【题型】证明题　【知识点】立体几何　【难度】hard
如图, 已知 \(ABCD-A_1B_1C_1D_1\) 是底面边长为2的正四棱柱, \(O_1\) 为 \(A_1C_1\) 与 \(B_1D_1\) 的交点, \(O\) 为 \(AC\) 与 \(BD\) 的交点.

(1) 证明: \(C_1O \parallel\) 平面 \(AB_1D_1\);

(2) 若点 \(C_1\) 到平面 \(AB_1D_1\) 的距离为 \(\dfrac{\sqrt{2}}{2}\), 求正四棱柱 \(ABCD-A_1B_1C_1D_1\) 的高;

(3) 若线段 \(CC_1\) 上存在点 \(P\), 使得直线 \(AP\) 与平面 \(AB_1D_1\) 所成角为 \(60^\circ\), 求线段 \(CC_1\) 的取值范围.
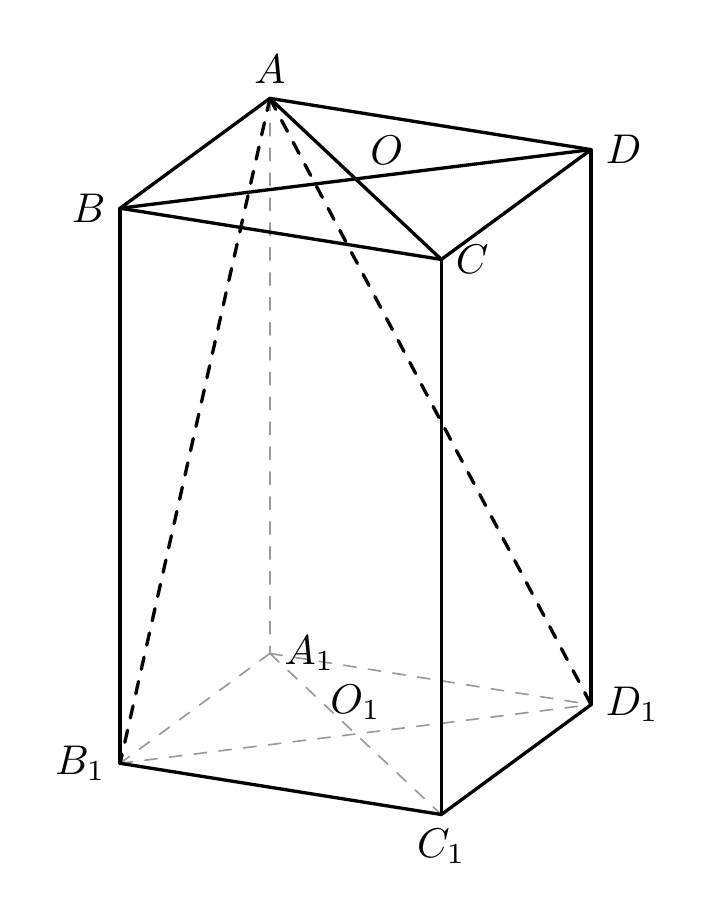
【解答】
\textbf{【答案】}
(1) 证明见解析

(2) \(\dfrac{\sqrt{6}}{3}\)

(3) \([\sqrt{6},+\infty)\).

\vspace{1em}

\textbf{【分析】}
(1) 连接 \(AO_1\), 可证 \(AO_1 \parallel OC_1\), 根据线面平行的判定定理可得 \(C_1O \parallel\) 平面 \(AB_1D_1\);

(2) 建立如图所示的空间直角坐标系, 设 \(AA_1 = h\), 则可用 \(h\) 表示平面 \(AB_1D_1\) 的法向量, 根据距离公式可求 \(h\).

(3) 设 \(P(2,2,t), 0 \leq t \leq h\), 则根据夹角公式可得关于 \(t\) 的方程, 利用换元法可求 \(h\) 的取值范围.

\vspace{1em}

\textbf{【详解】}
(1) 证明: 连接 \(AO_1\),

因为 \(ABCD-A_1B_1C_1D_1\) 是底面边长为2的正四棱柱,

所以 \(AA_1 = CC_1\), \(AA_1 \parallel CC_1\),

故四边形 \(AA_1C_1C\) 为平行四边形, 则 \(AC = A_1C_1\), \(AC \parallel A_1C_1\),

又 \(O_1\) 为 \(A_1C_1\) 与 \(B_1D_1\) 的交点, \(O\) 为 \(AC\) 与 \(BD\) 的交点,

所以 \(AO = O_1C_1\), 且 \(AO \parallel O_1C_1\),

故四边形 \(AOC_1O_1\) 为平行四边形,

所以 \(AO_1 \parallel OC_1\), 又 \(AO_1 \subset\) 平面 \(AB_1D_1\), \(OC_1\) 不在平面 \(AB_1D_1\) 内,

所以 \(C_1O \parallel\) 平面 \(AB_1D_1\);

---

(2) 以 \(A_1\) 为坐标原点, 以 \(\overrightarrow{A_1B_1}\), \(\overrightarrow{A_1D_1}\), \(\overrightarrow{A_1A}\) 分别为 \(x,y,z\) 轴正方向建立空间直角坐标系,

则 \(B_1(2,0,0)\), \(D_1(0,2,0)\), \(C_1(2,2,0)\), 设 \(AA_1 = h\), 则 \(A(0,0,h)\),

设平面 \(AB_1D_1\) 的一个法向量为 \(\vec{m} = (x,y,z)\), \(\overrightarrow{B_1A} = (-2,0,h)\), \(\overrightarrow{B_1D_1} = (-2,2,0)\),

则
\[
\begin{cases}
\vec{m} \perp \overrightarrow{B_1A} \\
\vec{m} \perp \overrightarrow{B_1D_1}
\end{cases}, \quad \text{则} \quad
\begin{cases}
\vec{m} \cdot \overrightarrow{B_1A} = -2x + hz = 0 \\
\vec{m} \cdot \overrightarrow{B_1D_1} = -2x + 2y = 0
\end{cases},
\]

令 \(z=1\), 则 \(x = y = \dfrac{h}{2}\), 故 \(\vec{m} = \left(\dfrac{h}{2},\dfrac{h}{2},1\right)\),

点 \(C_1\) 到平面 \(AB_1D_1\) 的距离为:
\[
\frac{|\overrightarrow{B_1C_1} \cdot \vec{m}|}{|\vec{m}|} = \frac{\left|(0,2,0) \cdot \left(\dfrac{h}{2},\dfrac{h}{2},1\right)\right|}{\sqrt{\dfrac{h^2}{4} + \dfrac{h^2}{4} + 1}} = \frac{h}{\sqrt{\dfrac{h^2}{2} + 1}} = \frac{\sqrt{2}}{2},
\]

解得 \(h = \dfrac{\sqrt{6}}{3}\),

故正四棱柱 \(ABCD-A_1B_1C_1D_1\) 的高为 \(h = \dfrac{\sqrt{6}}{3}\);

---

(3)

设 \(AA_1 = h\), 则 \(A(0,0,h)\),

由(2)知平面 \(AB_1D_1\) 的一个法向量为 \(\vec{m} = \left(\dfrac{h}{2},\dfrac{h}{2},1\right)\),

设 \(P(2,2,t), 0 \leq t \leq h\), 则 \(\overrightarrow{AP} = (2,2,t-h)\),

则
\[
\frac{|\overrightarrow{AP} \cdot \vec{m}|}{|\overrightarrow{AP}| \cdot |\vec{m}|} = \frac{|h + t|}{\sqrt{\dfrac{h^2}{2} + 1} \cdot \sqrt{t^2 - 2ht + h^2 + 8}} = \frac{\sqrt{3}}{2},
\]

故
\[
\frac{|h + t|}{\sqrt{(t+h)^2 - 4h(h+t) + 4h^2 + 8}} = \frac{\sqrt{3}}{2} \times \sqrt{\dfrac{h^2}{2} + 1},
\]
设 \(s = h + t \in [h,2h]\),

则
\[
\frac{s}{\sqrt{s^2 - 4hs + 4h^2 + 8}} = \frac{\sqrt{3}}{2} \times \sqrt{\dfrac{h^2}{2} + 1},
\]

故
\[
\frac{1}{\sqrt{1 - \dfrac{4h}{s} + \dfrac{4h^2 + 8}{s^2}}} = \frac{\sqrt{3}}{2} \times \sqrt{\dfrac{h^2}{2} + 1},
\]
设 \(u = \dfrac{1}{s} \in \left[\dfrac{1}{2h},\dfrac{1}{h}\right]\),

则
\[
\frac{1}{\sqrt{1 - 4hu + (4h^2 + 8)u^2}} = \frac{\sqrt{3}}{2} \times \sqrt{\dfrac{h^2}{2} + 1} \quad \text{在} \quad \left[\dfrac{1}{2h},\dfrac{1}{h}\right] \text{上有解};
\]

因为 \(y = (4h^2 + 8)u^2 - 4hu + 1\) 的对称轴为 \(u = \dfrac{2h}{4h^2 + 8} < \dfrac{1}{2h}\),

故
\[
\frac{2}{h^2} \leq (4h^2 + 8)u^2 - 4hu + 1 \leq \frac{8 + h^2}{h^2},
\]
故
\[
\frac{h}{\sqrt{8 + h^2}} \leq \frac{\sqrt{3}}{2} \times \sqrt{\dfrac{h^2}{2} + 1} \leq \frac{h}{\sqrt{2}},
\]

故
\[
\frac{h^2}{8 + h^2} \leq \frac{3}{4} \times \left(\dfrac{h^2}{2} + 1\right) \leq \frac{h^2}{2},
\]
所以
\[
\frac{8h^2}{8 + h^2} \leq 3h^2 + 6 \leq 4h^2,
\]
故 \(h \geq \sqrt{6}\),

故线段 \(CC_1\) 的取值范围为 \([\sqrt{6},+\infty)\).
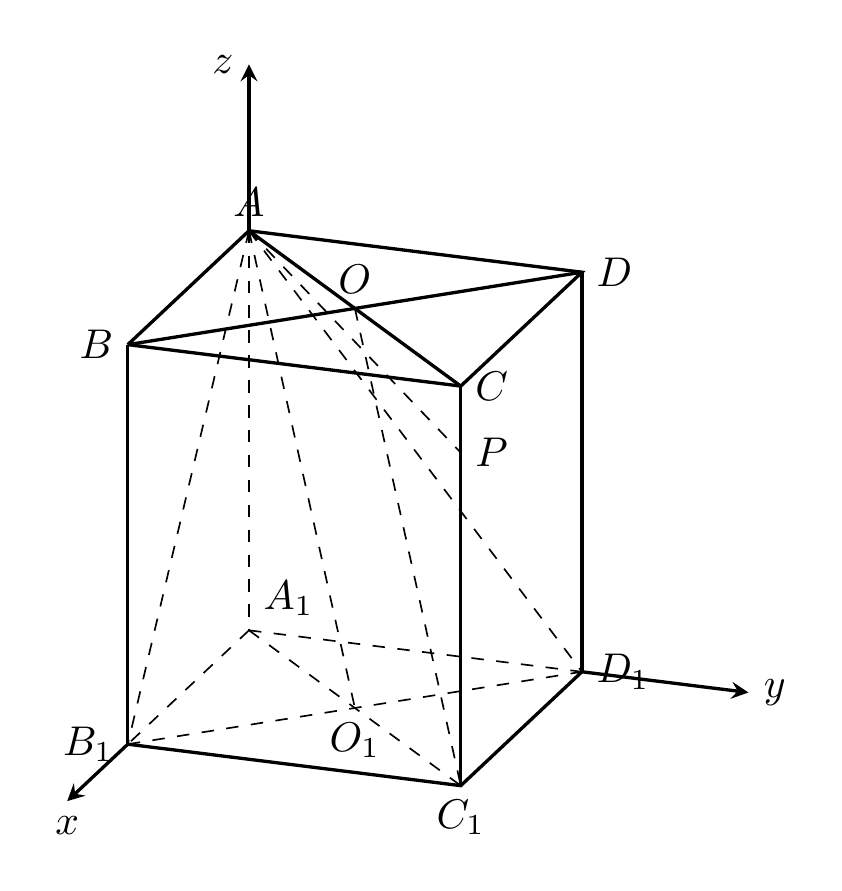